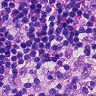
Metastatic tissue present: no